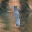
Label: 1